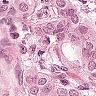
Metastatic tissue present: yes